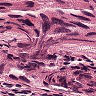
Metastatic tissue present: yes